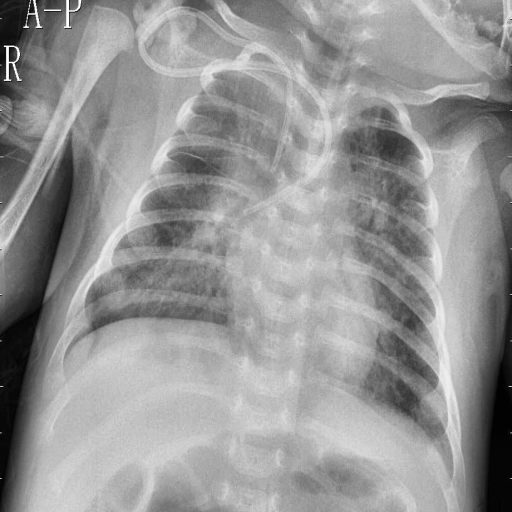
Finding: PNEUMONIA